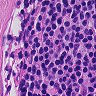
Metastatic tissue present: no